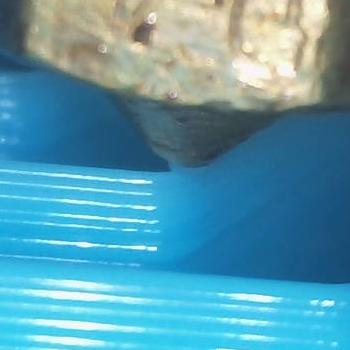
Flow rate: 149%